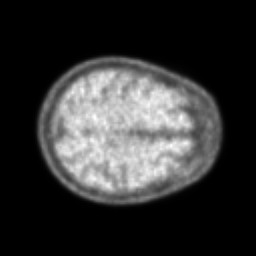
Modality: PET
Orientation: axial
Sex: female
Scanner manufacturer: ge